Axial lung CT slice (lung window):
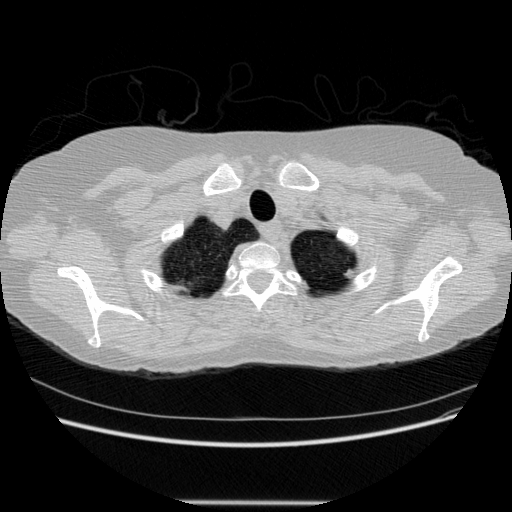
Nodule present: no